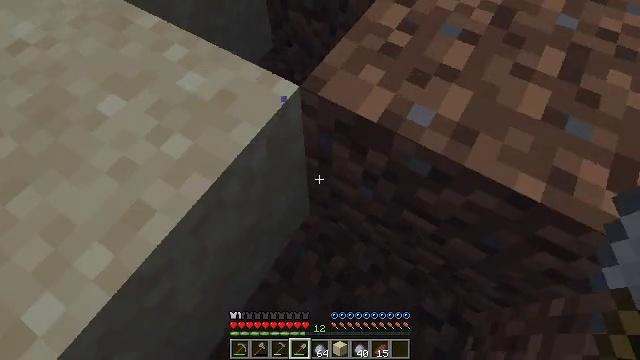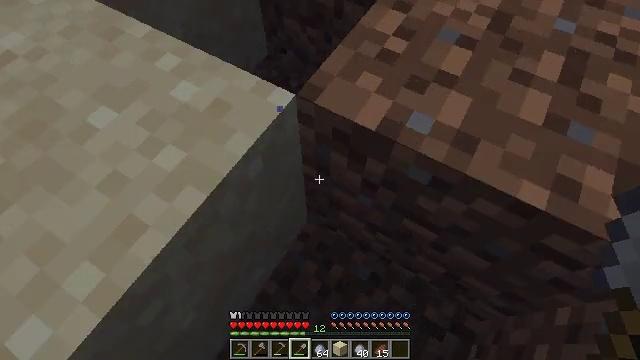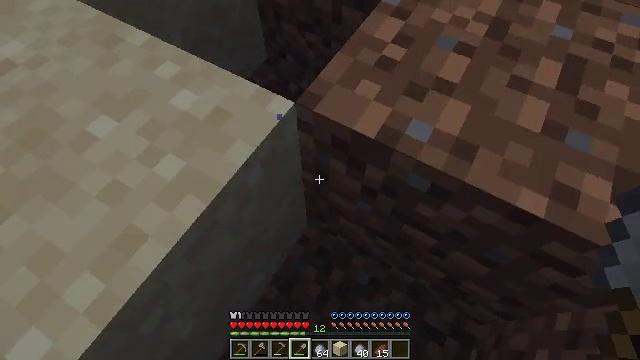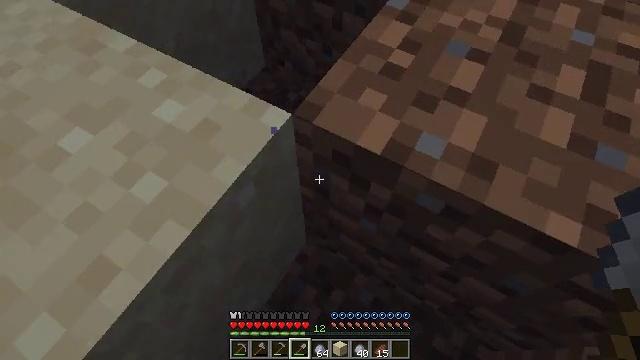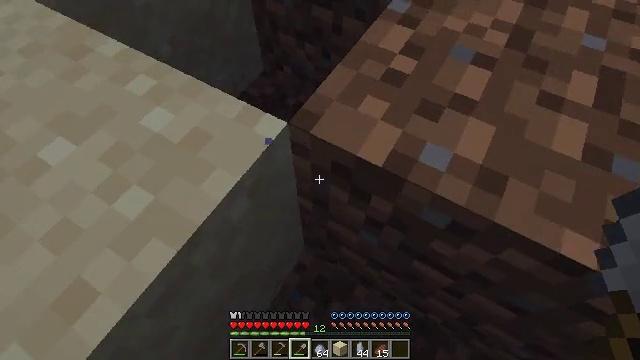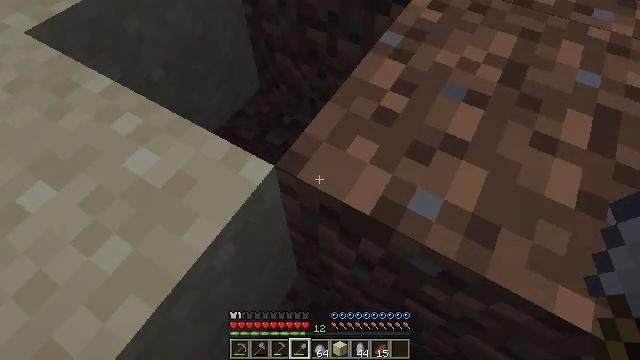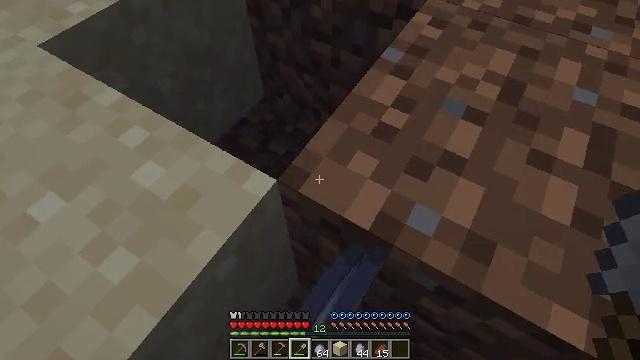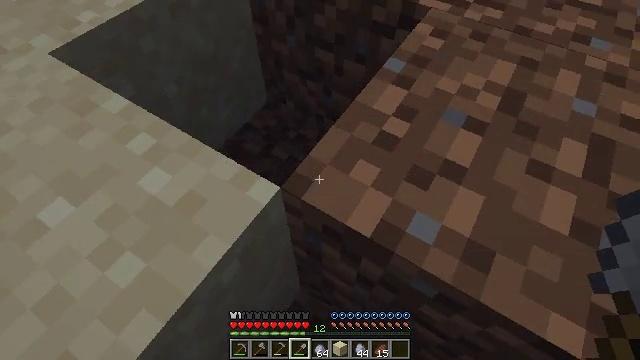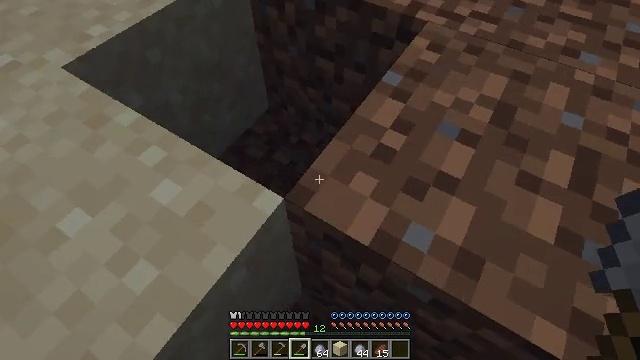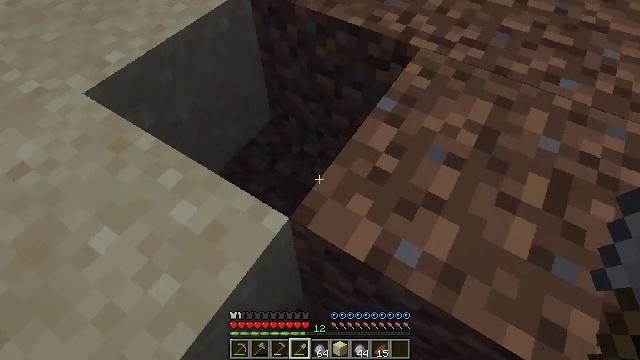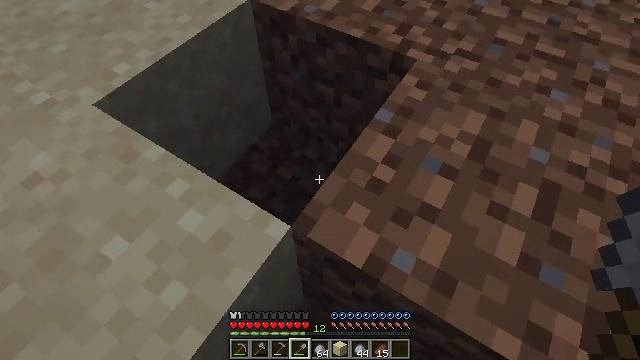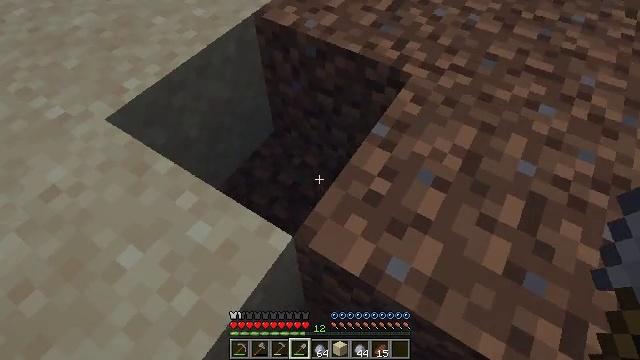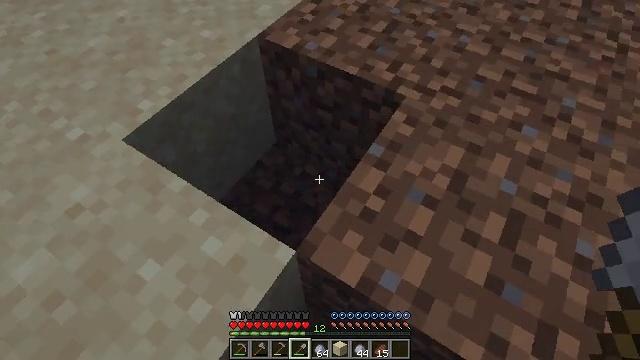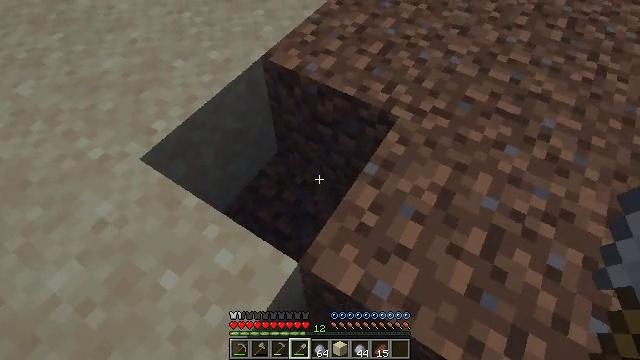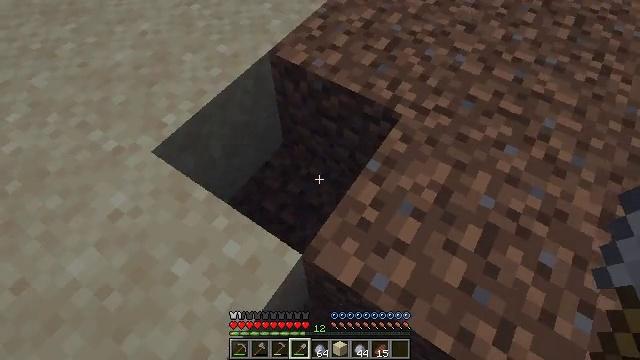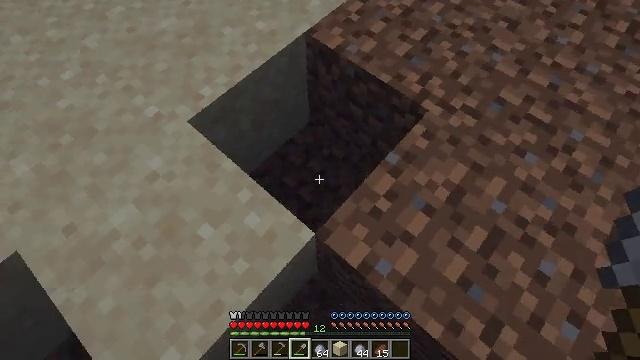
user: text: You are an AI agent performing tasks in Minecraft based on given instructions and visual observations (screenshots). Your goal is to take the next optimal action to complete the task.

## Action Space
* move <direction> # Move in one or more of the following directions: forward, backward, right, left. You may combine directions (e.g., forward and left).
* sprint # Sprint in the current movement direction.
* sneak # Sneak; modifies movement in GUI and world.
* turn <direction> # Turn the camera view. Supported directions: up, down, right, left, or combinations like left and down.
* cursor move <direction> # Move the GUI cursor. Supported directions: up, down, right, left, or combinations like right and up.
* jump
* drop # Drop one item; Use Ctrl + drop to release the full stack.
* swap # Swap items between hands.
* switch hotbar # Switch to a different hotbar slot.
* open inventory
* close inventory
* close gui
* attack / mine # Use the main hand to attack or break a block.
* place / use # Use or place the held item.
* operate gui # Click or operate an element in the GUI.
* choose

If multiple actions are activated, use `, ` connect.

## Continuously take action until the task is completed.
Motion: motion action
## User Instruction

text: Mine the clay from the riverbed.
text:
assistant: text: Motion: move forward, turn right
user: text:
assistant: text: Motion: move forward
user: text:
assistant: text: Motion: move forward, turn up
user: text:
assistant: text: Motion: move forward
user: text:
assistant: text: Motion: move forward, turn up
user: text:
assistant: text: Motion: move forward, sprint, jump
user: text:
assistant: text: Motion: move forward, sprint, jump
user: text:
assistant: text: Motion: move forward, sprint, jump
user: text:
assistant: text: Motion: move forward, sprint, jump
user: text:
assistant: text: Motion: move forward, sprint, jump
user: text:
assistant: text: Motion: move forward, sprint, jump
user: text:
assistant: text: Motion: move forward, sprint, jump
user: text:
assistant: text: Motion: move forward, sprint, jump
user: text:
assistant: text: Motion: move forward, sprint, turn left and down, jump
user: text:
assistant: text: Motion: move forward, sprint, turn left and down
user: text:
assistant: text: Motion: move forward, sprint, turn left and down
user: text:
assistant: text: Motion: move forward, sprint, turn left
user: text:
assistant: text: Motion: move forward, turn left
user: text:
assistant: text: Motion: move forward, turn left
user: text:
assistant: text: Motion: move forward and move left
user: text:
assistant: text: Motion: move forward and move left
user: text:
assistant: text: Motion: move forward and move left
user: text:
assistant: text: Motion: move forward and move left
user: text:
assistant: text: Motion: move forward and move left
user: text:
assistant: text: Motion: move forward and move left
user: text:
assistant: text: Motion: move forward
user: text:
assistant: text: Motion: move forward
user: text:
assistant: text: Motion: move forward
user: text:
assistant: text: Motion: move forward, turn right and up
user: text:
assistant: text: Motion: move forward, turn right and up